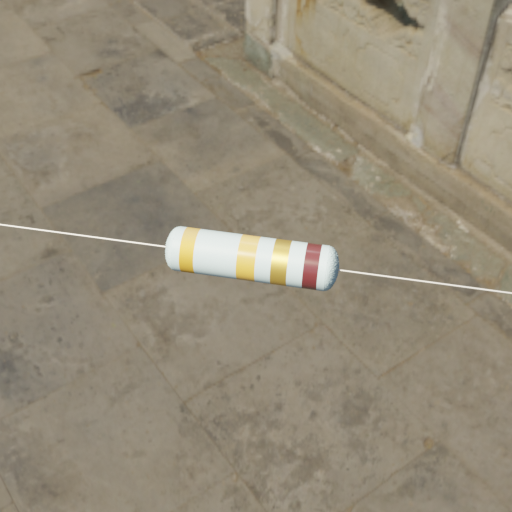
Resistor colour bands (in order): gold, gold, gold, brown